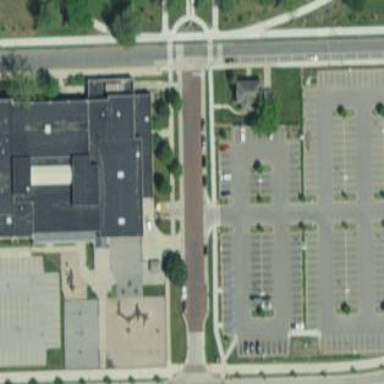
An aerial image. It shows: Public school building.